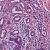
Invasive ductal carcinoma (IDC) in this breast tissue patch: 1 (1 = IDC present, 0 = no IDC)